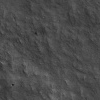
Atmospheric dust classification: not_dusty